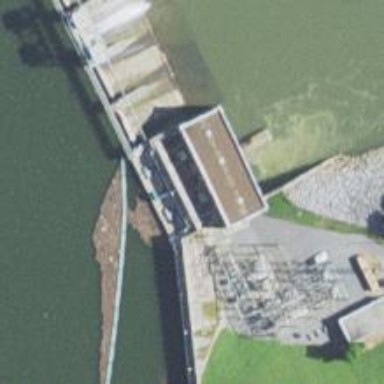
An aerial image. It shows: Hydro power generator using water-storage method.